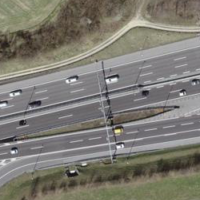
EUNIS habitat code: 57
Species observed at this site:
Milvus milvus